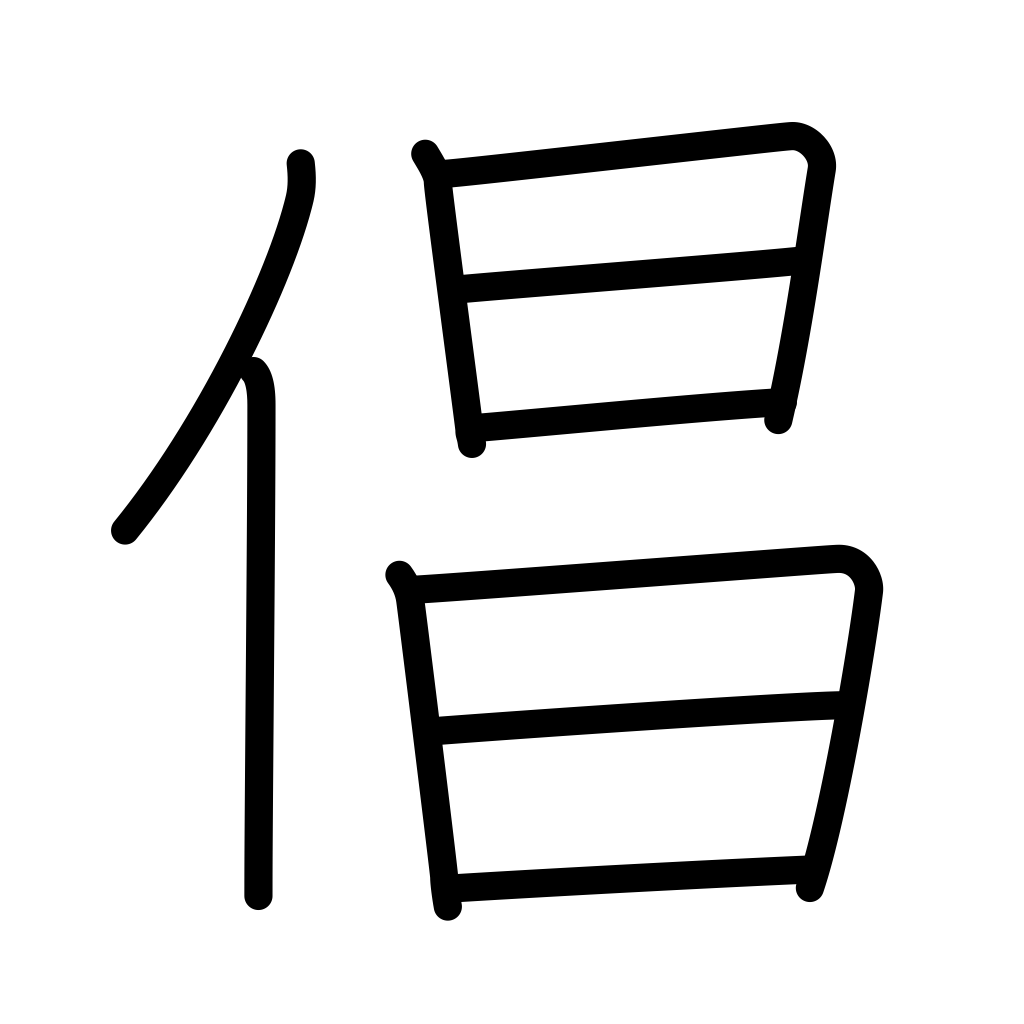
Meaning: prostitute, actor